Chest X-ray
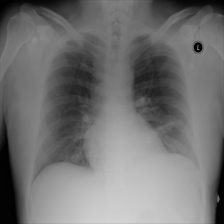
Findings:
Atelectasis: positive
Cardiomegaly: negative
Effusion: negative
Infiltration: negative
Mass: negative
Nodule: negative
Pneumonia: negative
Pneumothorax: negative
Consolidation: negative
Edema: negative
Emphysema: negative
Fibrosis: negative
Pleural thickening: negative
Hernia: negative